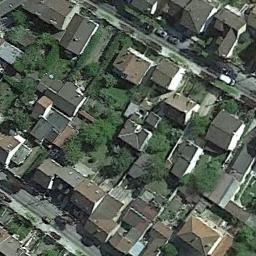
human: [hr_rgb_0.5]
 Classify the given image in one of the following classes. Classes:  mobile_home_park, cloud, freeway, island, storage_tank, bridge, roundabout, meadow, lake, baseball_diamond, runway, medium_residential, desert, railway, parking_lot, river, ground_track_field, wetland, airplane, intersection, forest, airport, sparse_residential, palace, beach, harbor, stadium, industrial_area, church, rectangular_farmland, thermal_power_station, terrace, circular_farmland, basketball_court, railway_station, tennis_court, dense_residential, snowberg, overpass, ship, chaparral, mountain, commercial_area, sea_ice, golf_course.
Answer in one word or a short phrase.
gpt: dense_residential